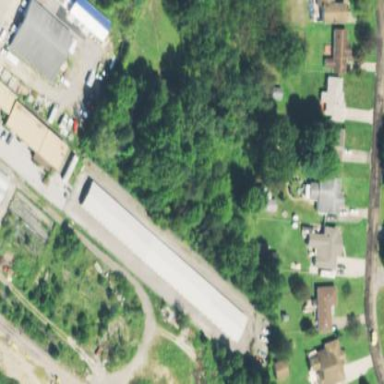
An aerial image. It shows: Storage rental shop located in building.